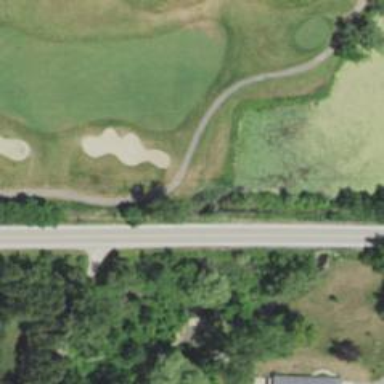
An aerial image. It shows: Service road used as golf cart path.